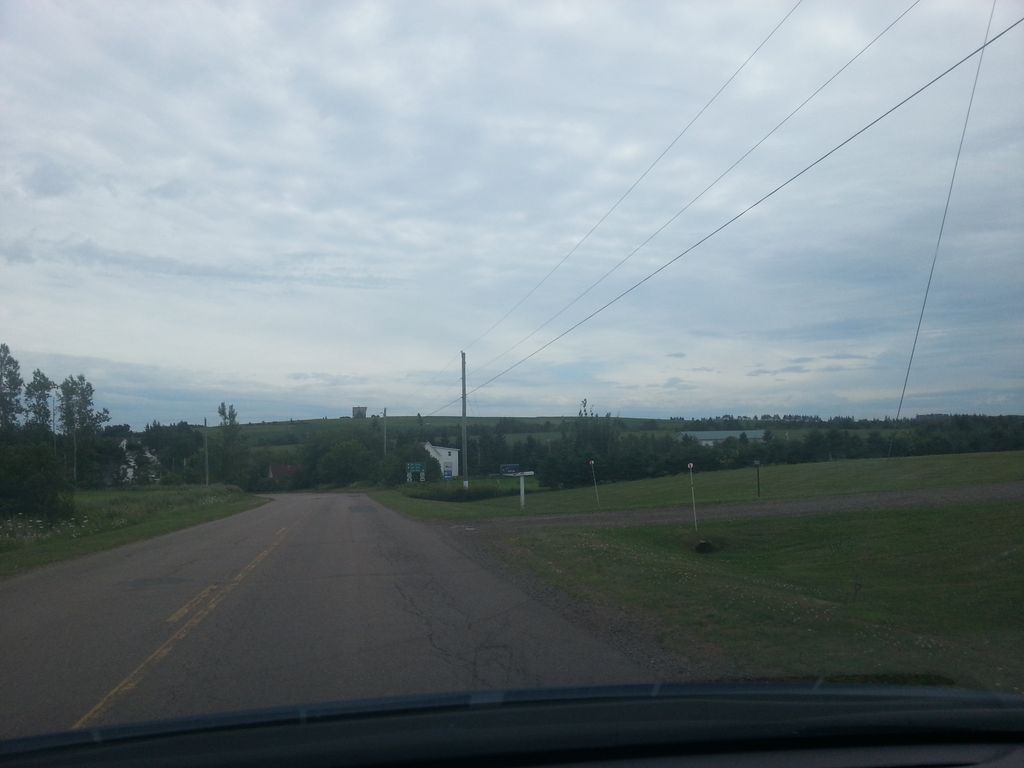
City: charlottetown